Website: bh-photo
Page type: receipt
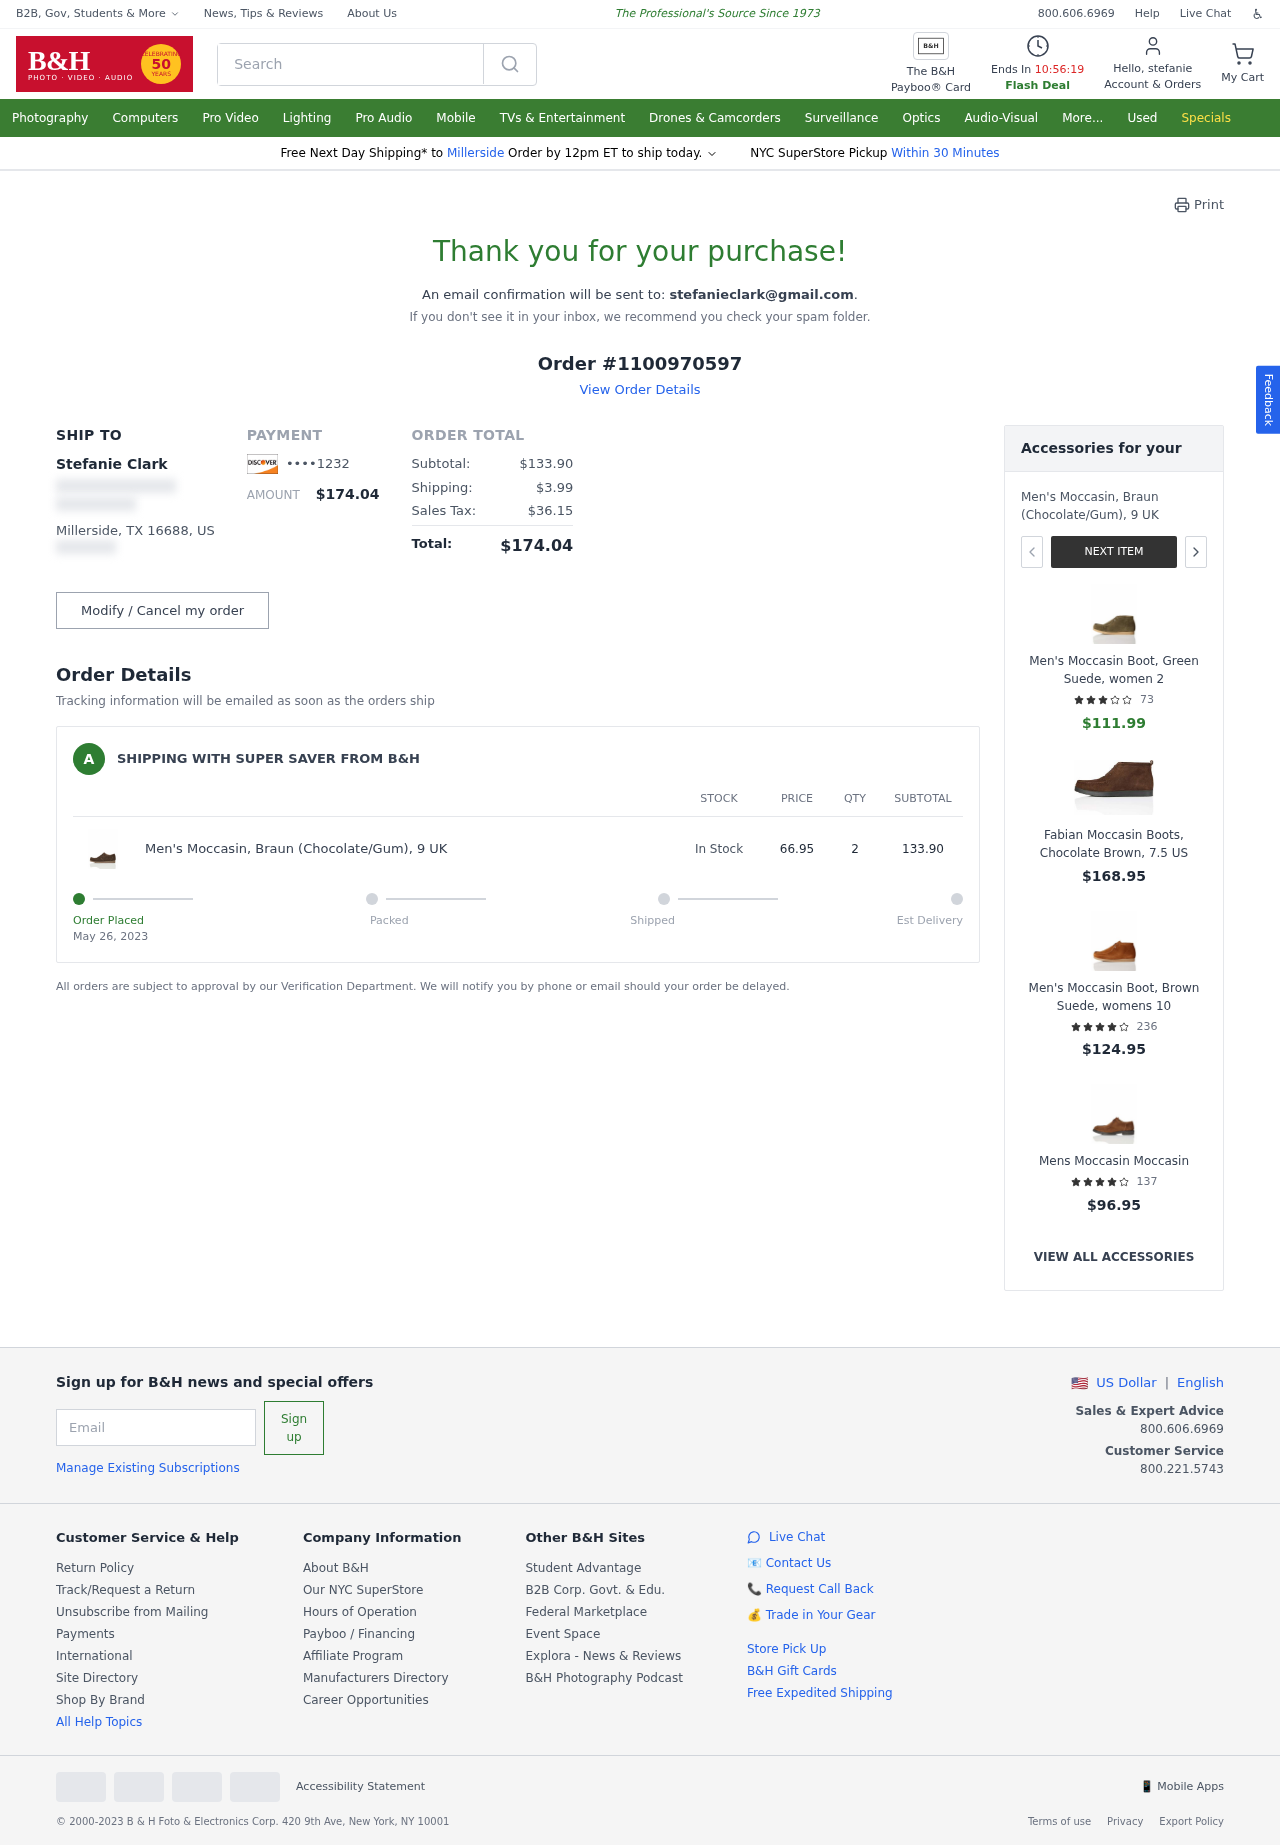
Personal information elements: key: PII_CARD_LAST4
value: ••••1232
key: PII_CITY
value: Millerside
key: PII_EMAIL
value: stefanieclark@gmail.com
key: PII_FIRSTNAME
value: stefanie
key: PII_FULLNAME
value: Stefanie Clark
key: PII_CITY_STATE_ZIP
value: Millerside, TX 16688
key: PII_COUNTRY_CODE
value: US
Product elements: key: PRODUCT1_NAME
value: Men's Moccasin, Braun (Chocolate/Gum), 9 UK
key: PRODUCT1_PRICE
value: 66.95
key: PRODUCT1_QUANTITY
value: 2
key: PRODUCT2_NAME
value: Men's Moccasin Boot, Green Suede, women 2
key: PRODUCT2_NUM_RATINGS
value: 73
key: PRODUCT2_PRICE
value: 111.99
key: PRODUCT2_RATING
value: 3.3
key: PRODUCT3_NAME
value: Fabian Moccasin Boots, Chocolate Brown, 7.5 US
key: PRODUCT3_PRICE
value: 168.95
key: PRODUCT4_NAME
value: Men's Moccasin Boot, Brown Suede, womens 10
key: PRODUCT4_NUM_RATINGS
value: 236
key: PRODUCT4_PRICE
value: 124.95
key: PRODUCT4_RATING
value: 4.5
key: PRODUCT5_NAME
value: Mens Moccasin Moccasin
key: PRODUCT5_NUM_RATINGS
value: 137
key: PRODUCT5_PRICE
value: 96.95
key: PRODUCT5_RATING
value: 4.2
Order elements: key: ORDER_ID
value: Order #1100970597
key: ORDER_TOTAL
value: $174.04
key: ORDER_SUBTOTAL
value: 133.90
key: ORDER_SUBTOTAL
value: $133.90
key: ORDER_SHIPPING_COST
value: $3.99
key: ORDER_TAX
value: $36.15
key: ORDER_DATE
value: May 26, 2023
Search elements: key: HEADER_SEARCH
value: Search